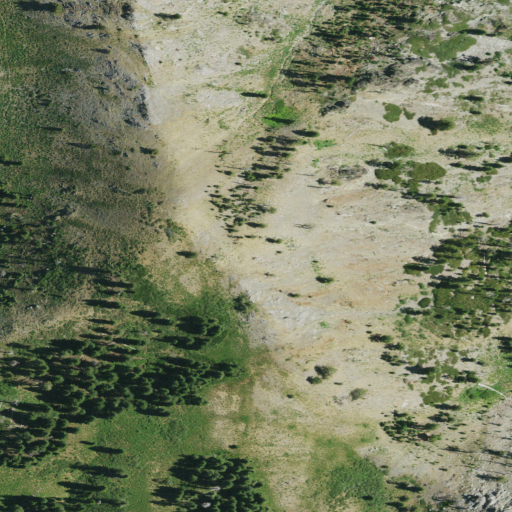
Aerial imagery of mountain in California named Mary Blaine Mountain containing shrub, evergreen forest, barren land, grassland, open development, and low intensity development